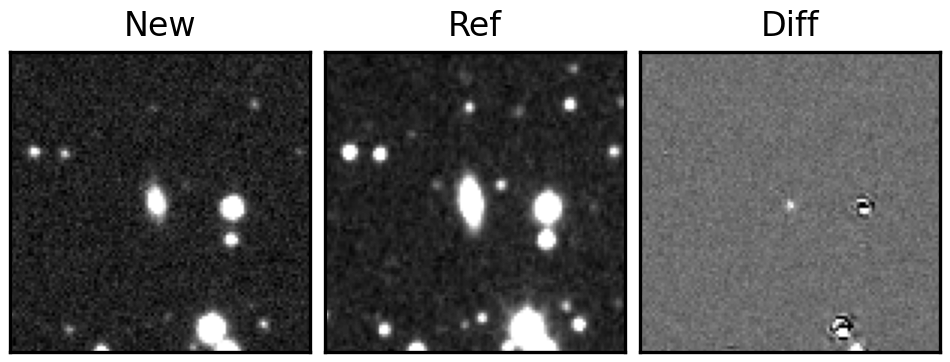
Label: real